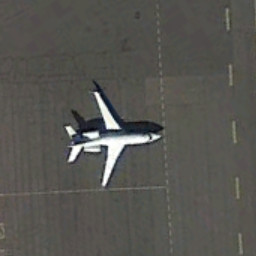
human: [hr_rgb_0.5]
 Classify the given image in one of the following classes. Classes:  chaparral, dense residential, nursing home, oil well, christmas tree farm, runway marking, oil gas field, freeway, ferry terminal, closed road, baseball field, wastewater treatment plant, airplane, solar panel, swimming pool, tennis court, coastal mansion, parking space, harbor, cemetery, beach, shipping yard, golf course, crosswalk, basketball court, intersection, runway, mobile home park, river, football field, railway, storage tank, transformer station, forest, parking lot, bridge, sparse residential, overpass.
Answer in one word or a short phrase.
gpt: airplane